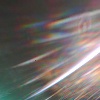
Label: sunburn